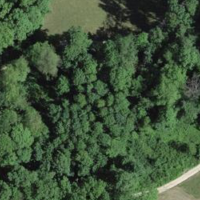
EUNIS habitat code: 41
Species observed at this site:
Taraxacum officinale